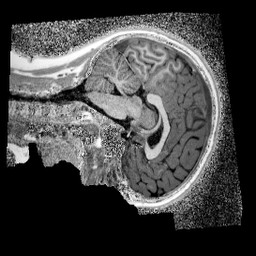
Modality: UNIT1_denoised
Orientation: sagittal
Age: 12
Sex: male
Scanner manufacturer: siemens
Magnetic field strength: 3 T
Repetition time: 4 s
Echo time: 0.00299 s